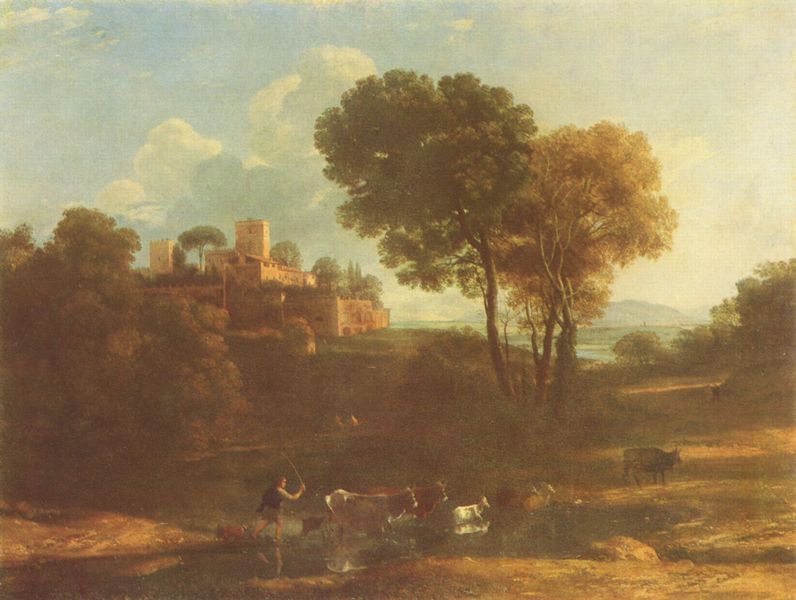
Titel: Villa in der römischen Campagna
Künstler: Claude Lorrain
Standort: Budapest
Institution: Szépmüvészeti Múzeum
Schlagwörter: baum, berg, blau, blätter, dunkel, felsen, gemälde, himmel, laub, mann, meer, schatten, wasser, weiß, wolken, bäume, fluss, grün, landschaft, ocker, sand, see, stadt, teich, ufer, äste, abend, braun, fenster, frankreich, grau, hell, licht, schwarz, ölbild, gebäude, gras, hund, hunde, rasen, schloss, tier, tiere, weg, wiese, wolke, beige, malerei, hemd, architektur, mensch, stein, steine, bild, niederlande, öl, ast, bach, erde, ferne, horizont, hügel, kühe, morgen, natur, spiegelung, strauch, vieh, weide, weite, zweige, busch, büsche, gebüsch, gewässer, sonne, sträucher, boden, land, tal, wald, anhöhe, esel, genre, stock, turm, weiher, garten, bewölkt, schwanz, seicht, sommer, ruhe, italien, ort, perspektive, süden, stab, warm, berge, fels, gebirge, sonnenlicht, dorf, mauer, ziegel, aue, dunst, tag, herde, kuh, rind, herbst, hügellandschaft, idylle, treiben, sepia, romantik, strom, ölgemälde, spiegeln, stimmung, junge, zeigen, weste, grass, abendstimmung, bauer, zinnen, bögen, ruine, rinder, schaf, knabe, burg, weiden, kloster, türme, idyll, festung, idyllisch, wälder, waten, bullen, schlag, peitsche, ruinen, laubbaum, sonnig, gemäuer, anwesen, mauern, blua, tümpel, geäst, tonig, rötlich, hain, kiefern, poussin, tränke, lichtquelle, gmälde, hörner, lich, arkadien, hirtenstab, buntvieh, schafe, ochse, ochsen, stier, stiere, hirte, hirten, schäfer, schlagen, ziege, bau, weise, klassisch, toskana, hirtenstock, kalb, kälbchen, zinne, ziegen, ziegenhirte, ochs, hirtenhund, pastoral, kuhherde, eremit, kälber, kuhhirte, furt, gerte, mesch, hirt, ziegenhirt, hüter, kurze hose, furth, william turner, burgturm, claude lorrain, standpunkt, verbläuung, trauerweiden, mensc, treiebn, stadr, antrieb, wasserloch, viehtreiber, baum kühe, burg4, du trottel, lab, ohne schuhe, schortz, zuchtkühe, landschaftsbild kühe hirte, grünlich bräunlich, kuhweide, kuhtreiber